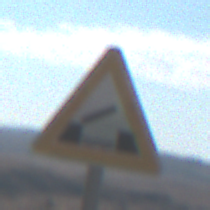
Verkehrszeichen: BeweglicheBruecke
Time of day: Midday
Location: Outdoor (Nature)
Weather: Clear
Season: NotSpecified
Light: Natural